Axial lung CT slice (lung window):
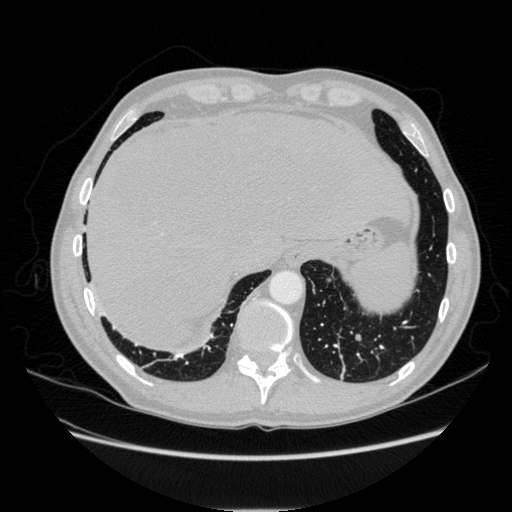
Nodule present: yes
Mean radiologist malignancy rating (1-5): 3.75